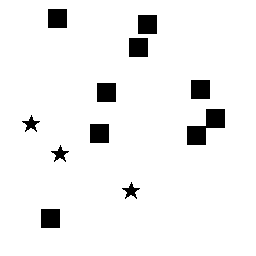
Squares: 9
Triangles: 0
Stars: 3
Total shapes: 12